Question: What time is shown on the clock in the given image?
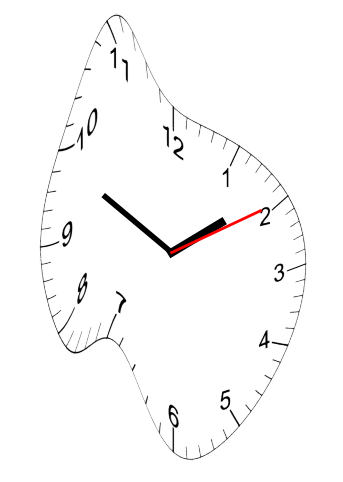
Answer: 01:49:10